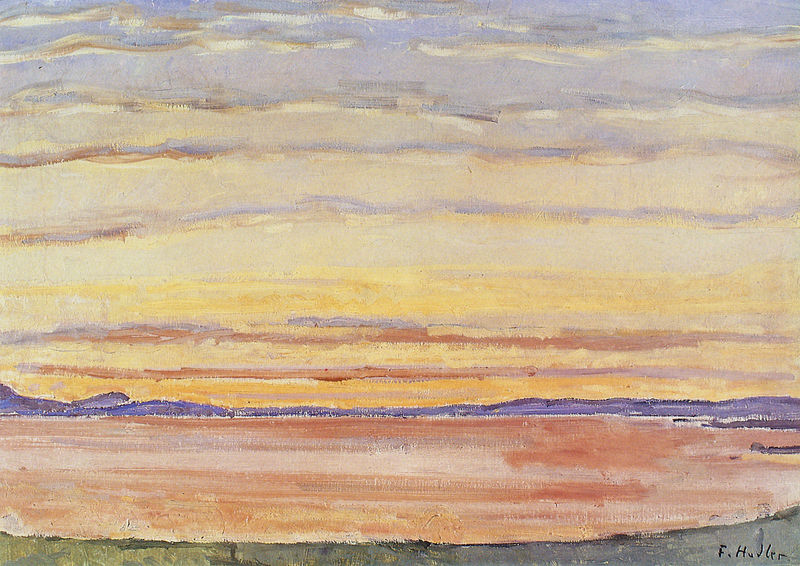
Titel: Sonnenuntergang am Genfer See
Künstler: Ferdinand Hodler
Institution: Zürich, Kunsthaus
Schlagwörter: himmel, wasser, wolken, aquarell, gelb, landschaft, see, ufer, abend, ebene, erde, ferne, horizont, hügel, weite, berge, kette, sonnenuntergang, hodler, bänke, überblick, hutter, aquarwll, aquarelllandschaft